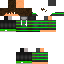
A male human skin with medium skin, wearing brown long hair dressed in a green hoodie and black pants, featuring a closed mouth.